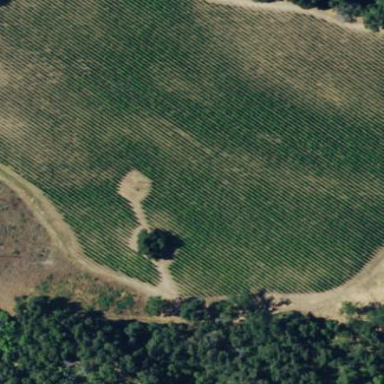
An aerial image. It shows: Vineyard with grape crops.